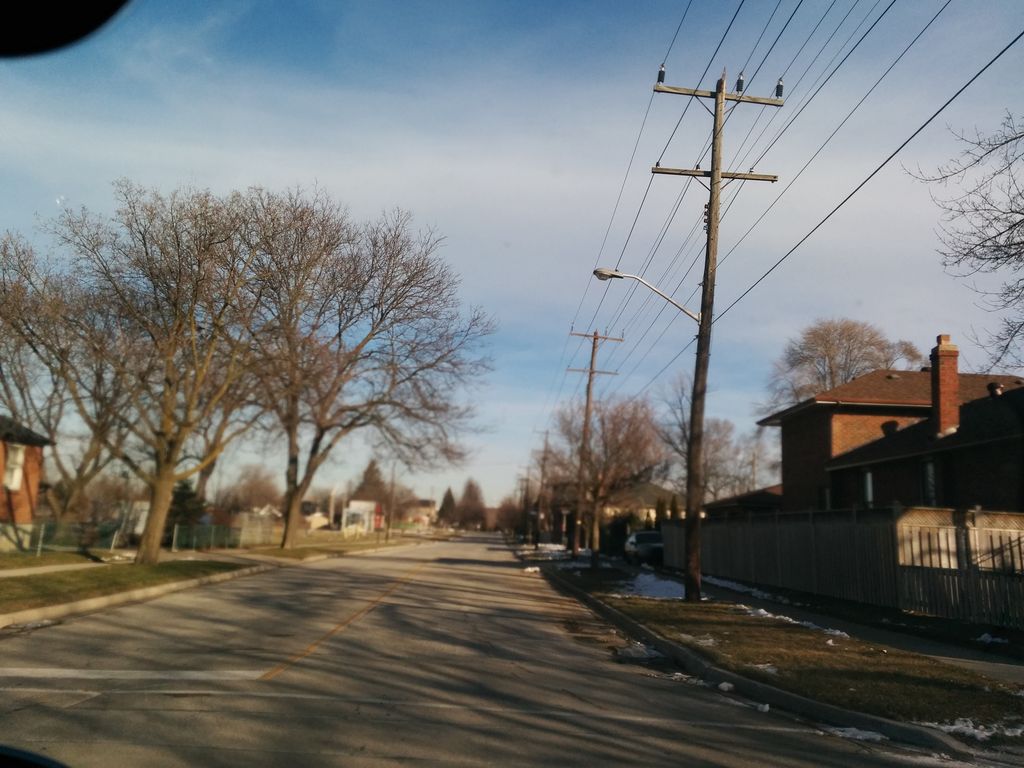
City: toronto